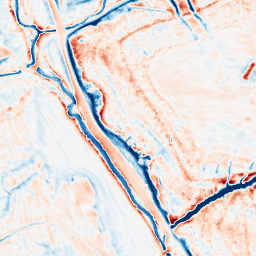
Category: edge_preserving
Decomposition family: anisotropic_diffusion
Decomposition parameters: iterations: 50
kappa: 50
gamma: 0.15
Upsampling method: regularized
Upsampling parameters: scale: 2
lambda_reg: 0.001
Upsampling scale: 2